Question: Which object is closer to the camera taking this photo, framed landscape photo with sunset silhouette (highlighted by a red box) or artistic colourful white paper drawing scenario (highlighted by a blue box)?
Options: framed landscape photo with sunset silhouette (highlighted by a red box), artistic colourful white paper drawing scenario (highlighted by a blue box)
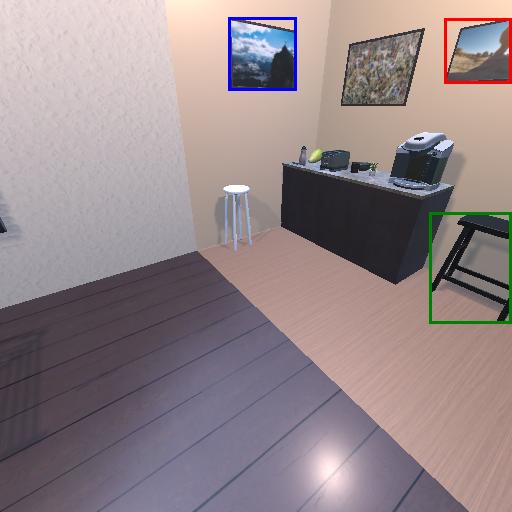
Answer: framed landscape photo with sunset silhouette (highlighted by a red box)